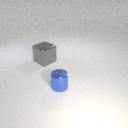
large gray metal cube to the left of small blue metal cylinder